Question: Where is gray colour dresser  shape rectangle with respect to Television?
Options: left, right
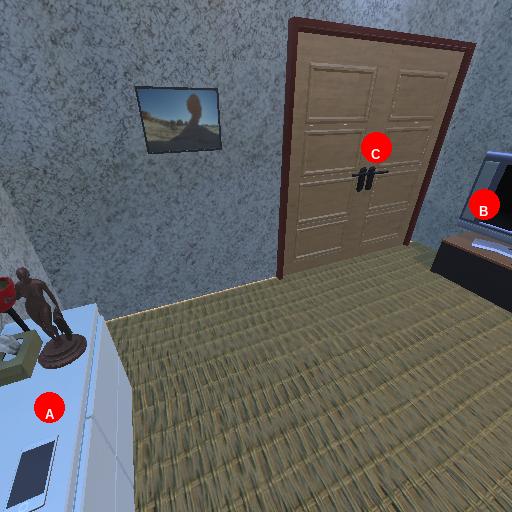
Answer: left